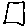
Label: square